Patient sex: M
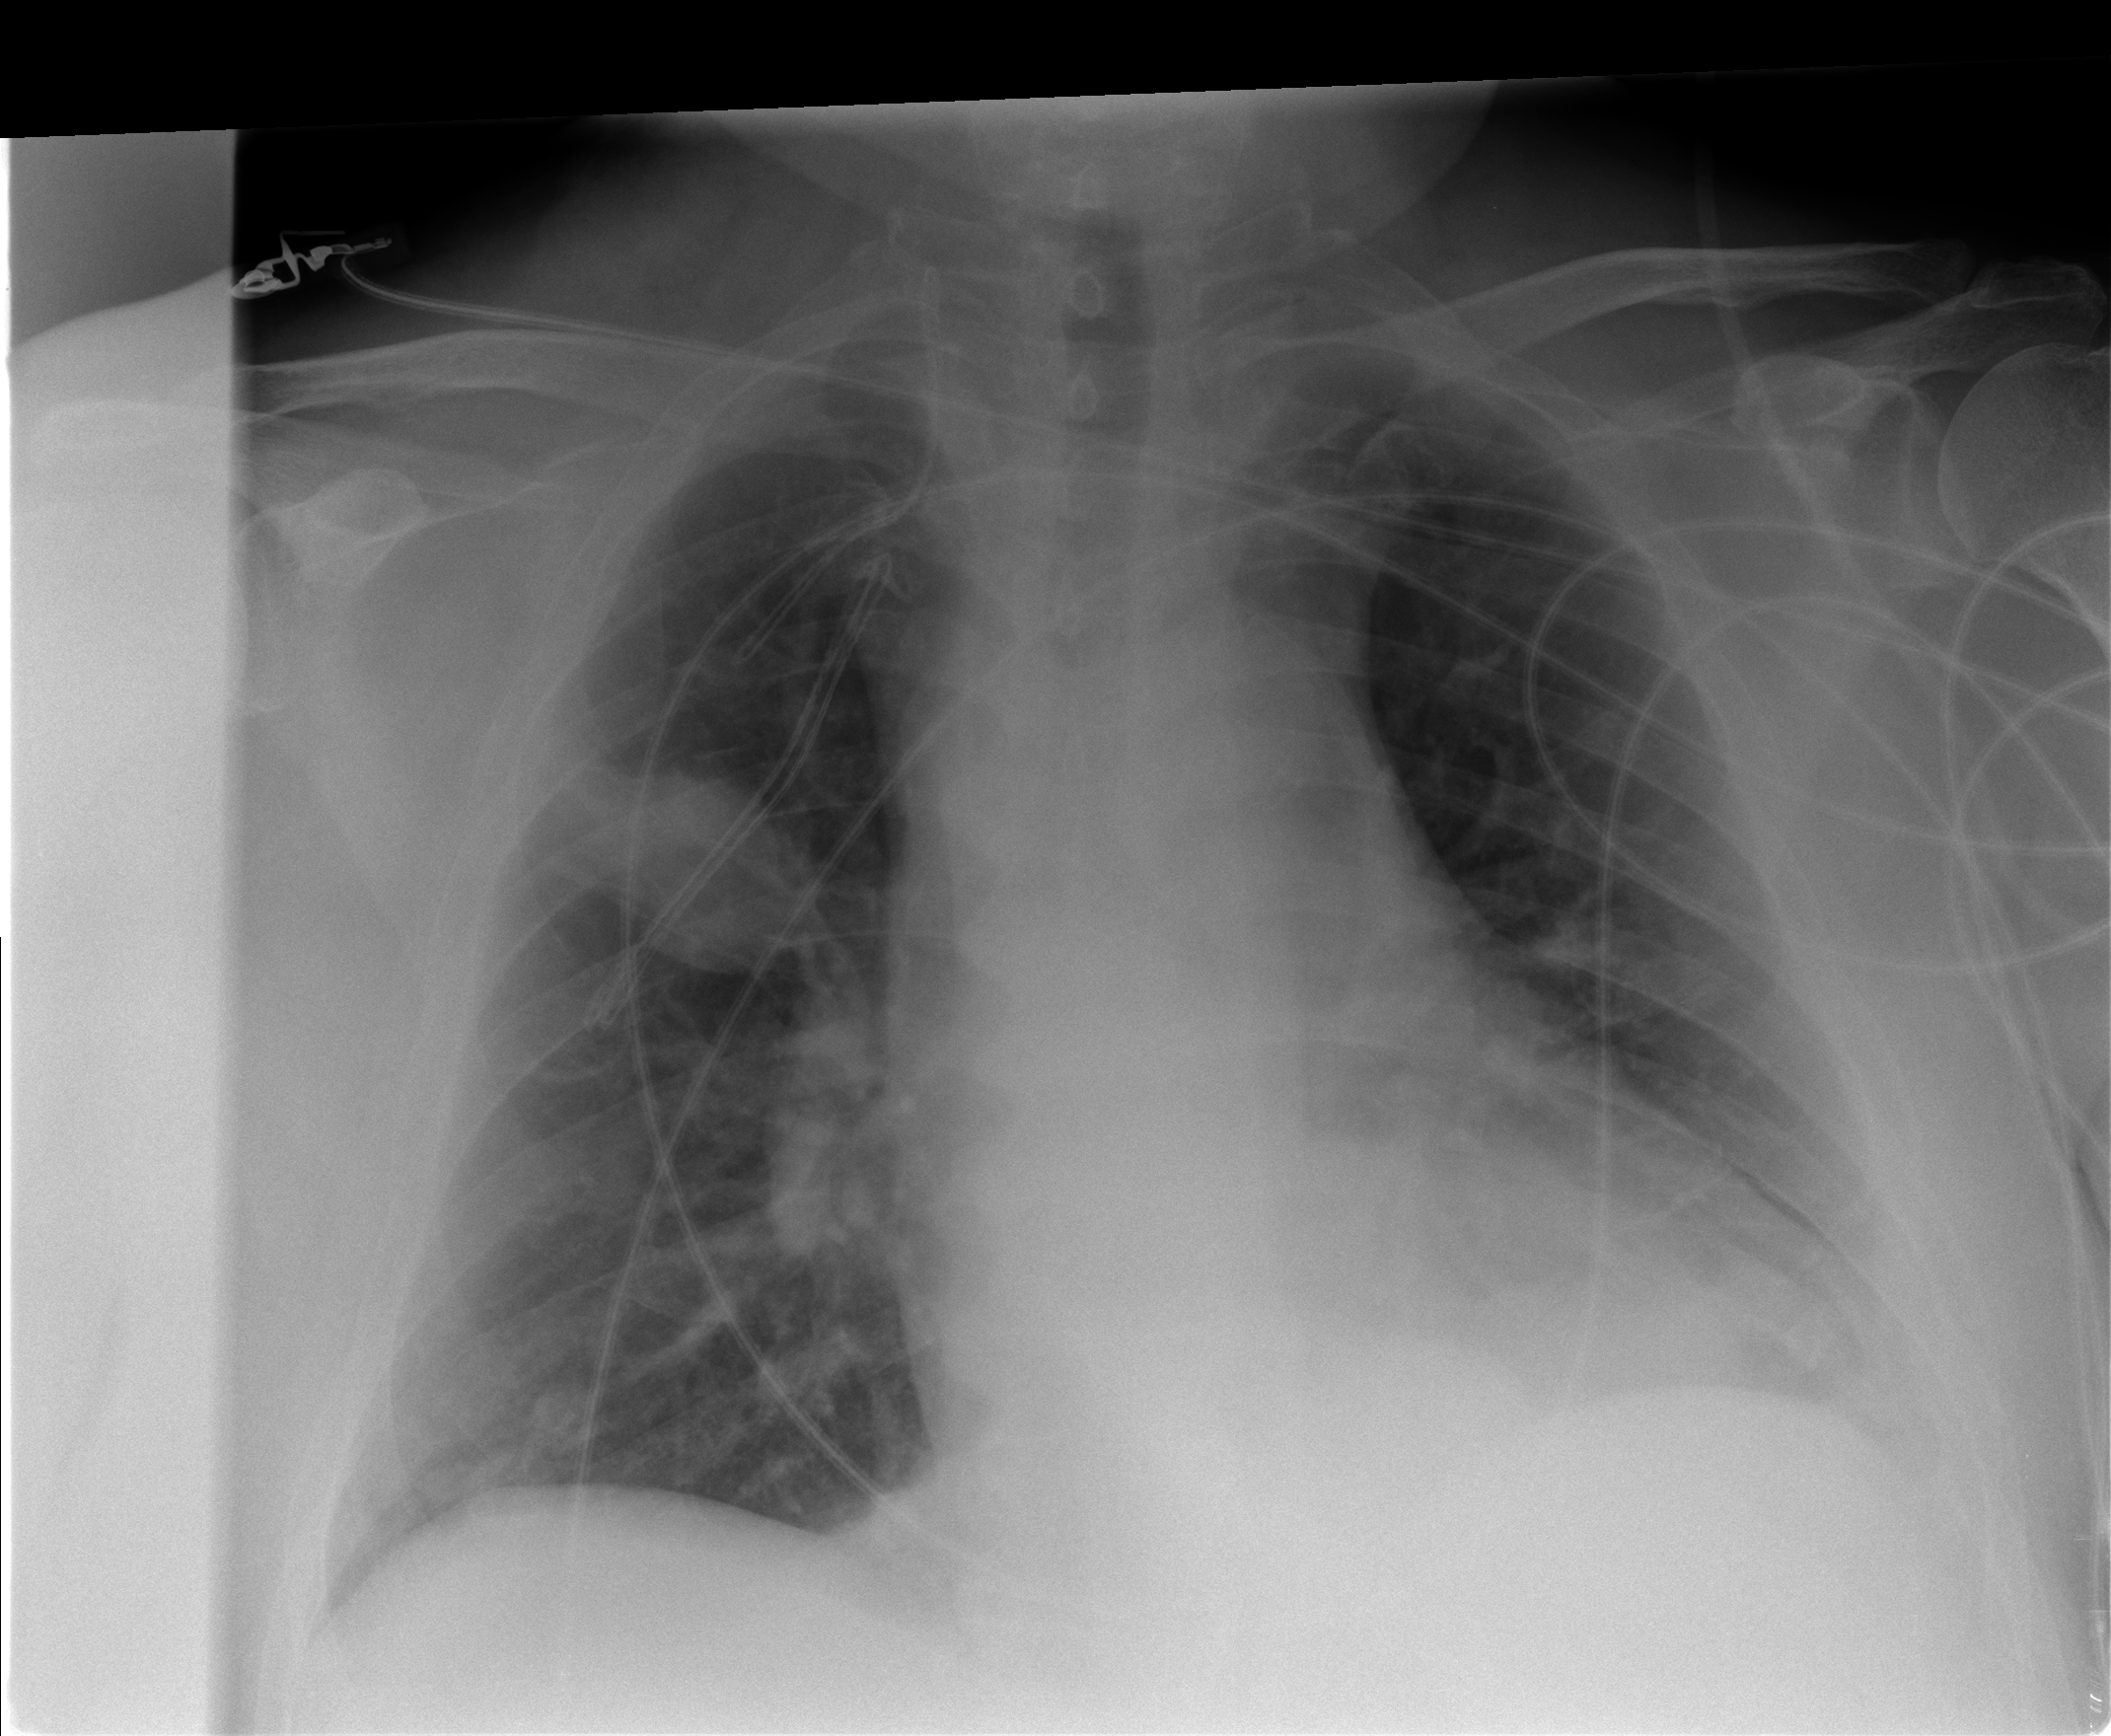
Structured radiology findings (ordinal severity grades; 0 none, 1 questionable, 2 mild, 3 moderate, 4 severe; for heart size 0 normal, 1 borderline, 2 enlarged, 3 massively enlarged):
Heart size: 2
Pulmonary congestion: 0
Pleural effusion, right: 0
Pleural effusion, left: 2
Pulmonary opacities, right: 2
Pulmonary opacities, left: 0
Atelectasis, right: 2
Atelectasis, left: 2